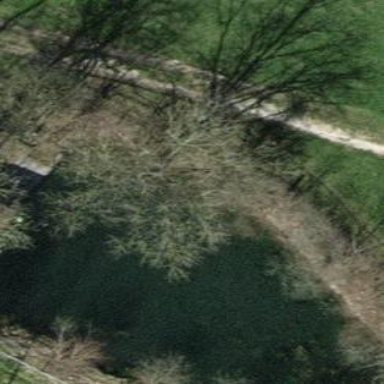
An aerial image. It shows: Pond surrounded by natural water.